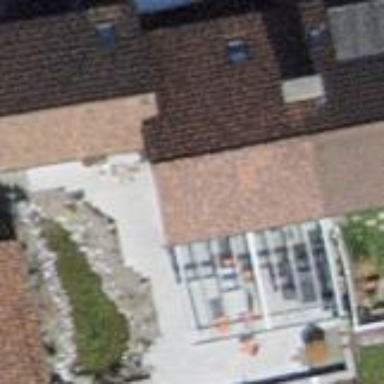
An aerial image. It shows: Semi-detached house with gabled roof.